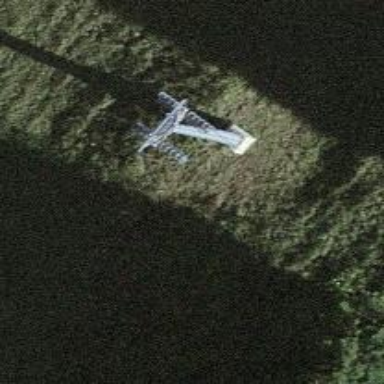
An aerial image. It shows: Pylon used for aerialway.